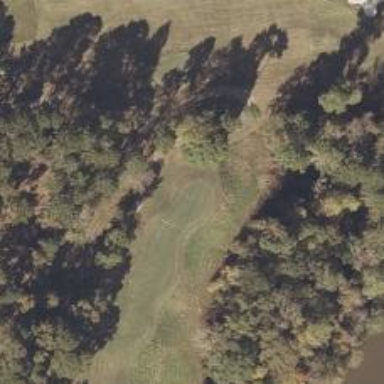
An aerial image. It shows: Golf tee.